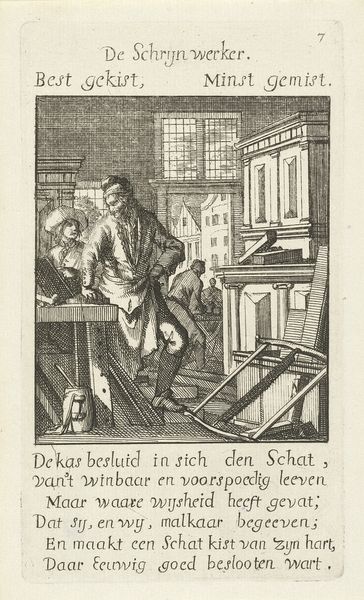
Titel: Schrijnwerker
Künstler: Caspar Luyken
Standort: Amsterdam
Institution: Rijksmuseum
Schlagwörter: gravure, bois, ville, fenêtre, travail, outil, outils, ouvrier, scie, bahut, artisan, proverbe, artisans, établi